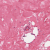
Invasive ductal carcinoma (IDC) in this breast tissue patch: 0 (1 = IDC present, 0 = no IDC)